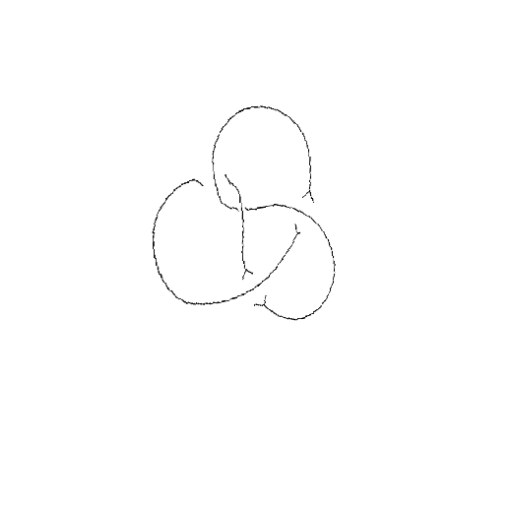
Crossing number: 4